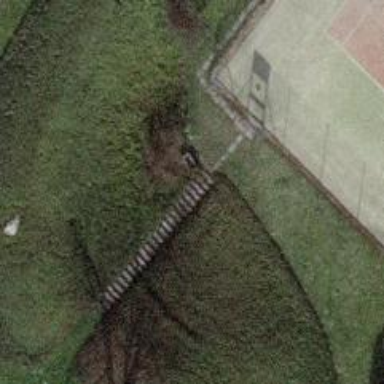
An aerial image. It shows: Road with steps.